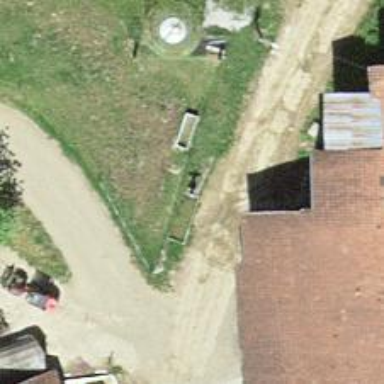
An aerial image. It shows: Historic wayside cross.